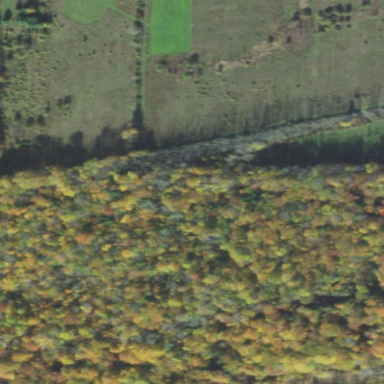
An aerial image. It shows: Mixed woodland area with various types of leaves.